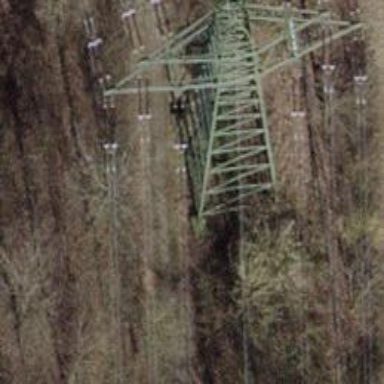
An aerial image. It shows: Lattice structure tower.